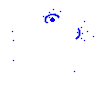
Particle: kaon